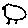
Label: bird